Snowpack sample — Loveland Pass, Silver Plume, Colorado, USA (1/12/25, 11:40 AM MST)
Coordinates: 39.66, -105.88
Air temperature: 7 °F
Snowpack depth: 140 cm
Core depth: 10 cm
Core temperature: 41 °F
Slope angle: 11°, slope face: 30°
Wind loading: high
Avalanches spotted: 2
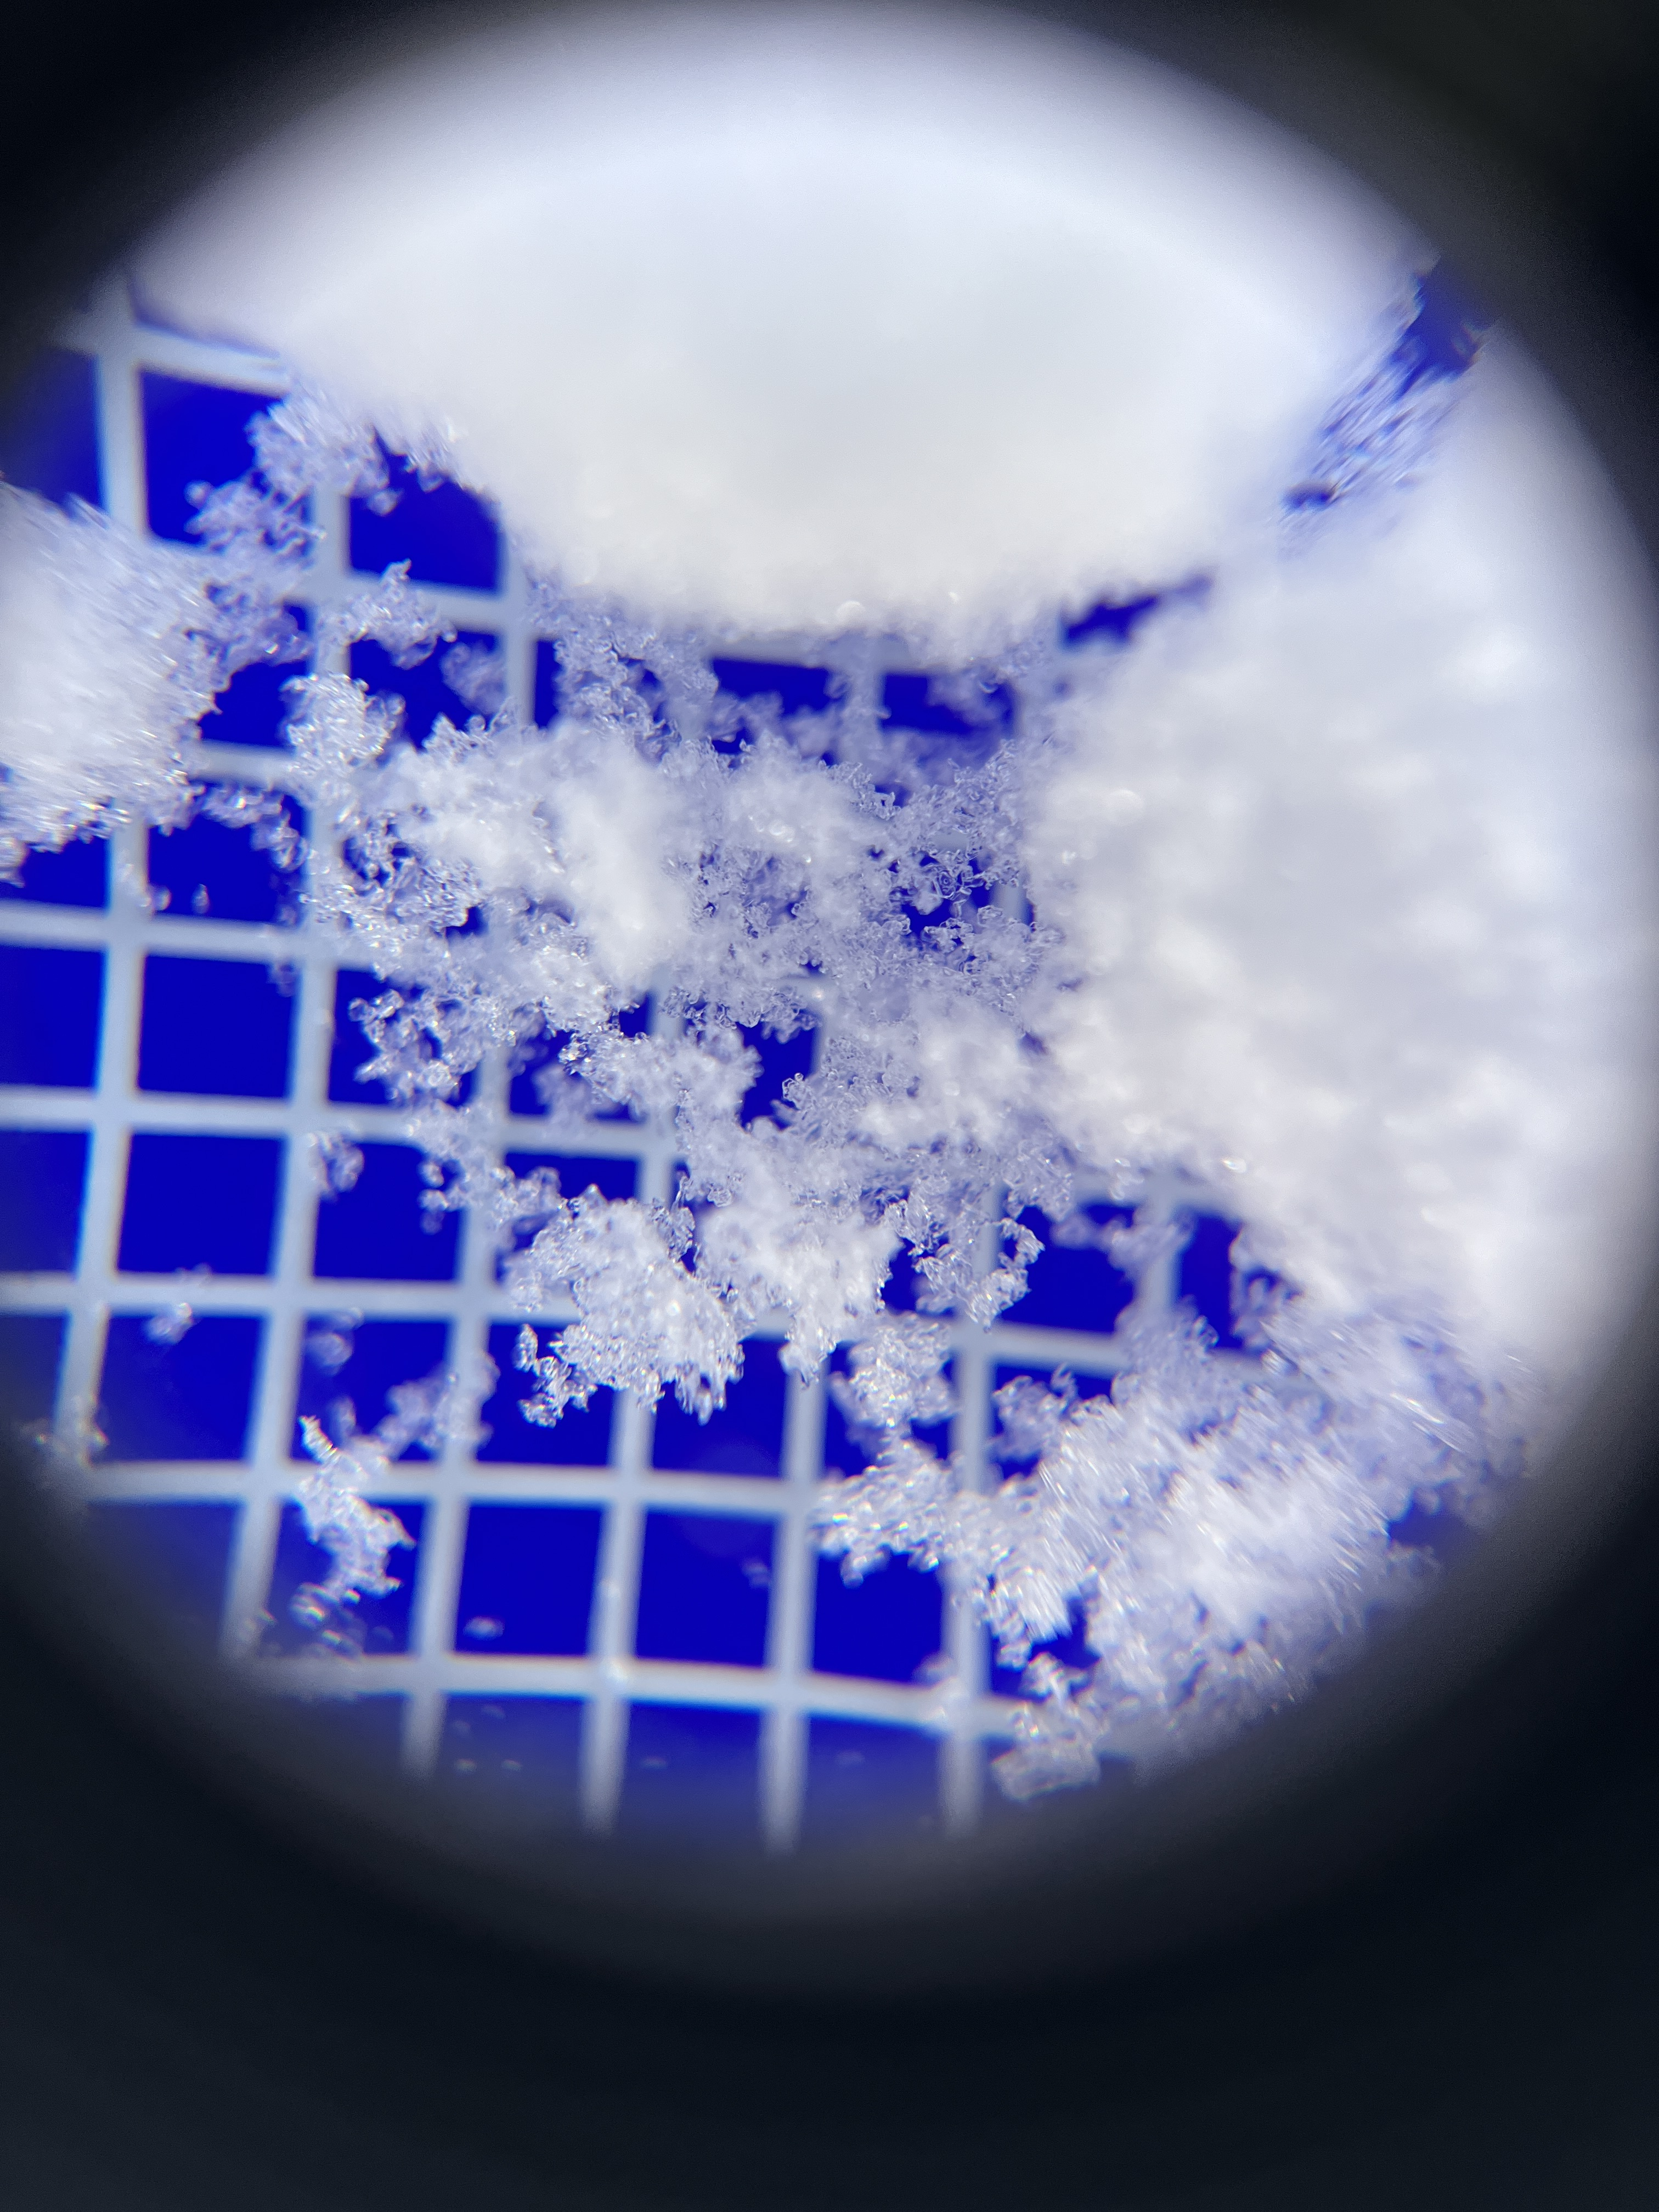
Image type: magnified_profile
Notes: Pilot using slightly modified coring method that took too large segment for snow profile picturing, advised not to use in higher level models. Two avalanche on south face nearby, partially cloudy with light snow in the last 24 hours. Lots of wind loading on eastern features.